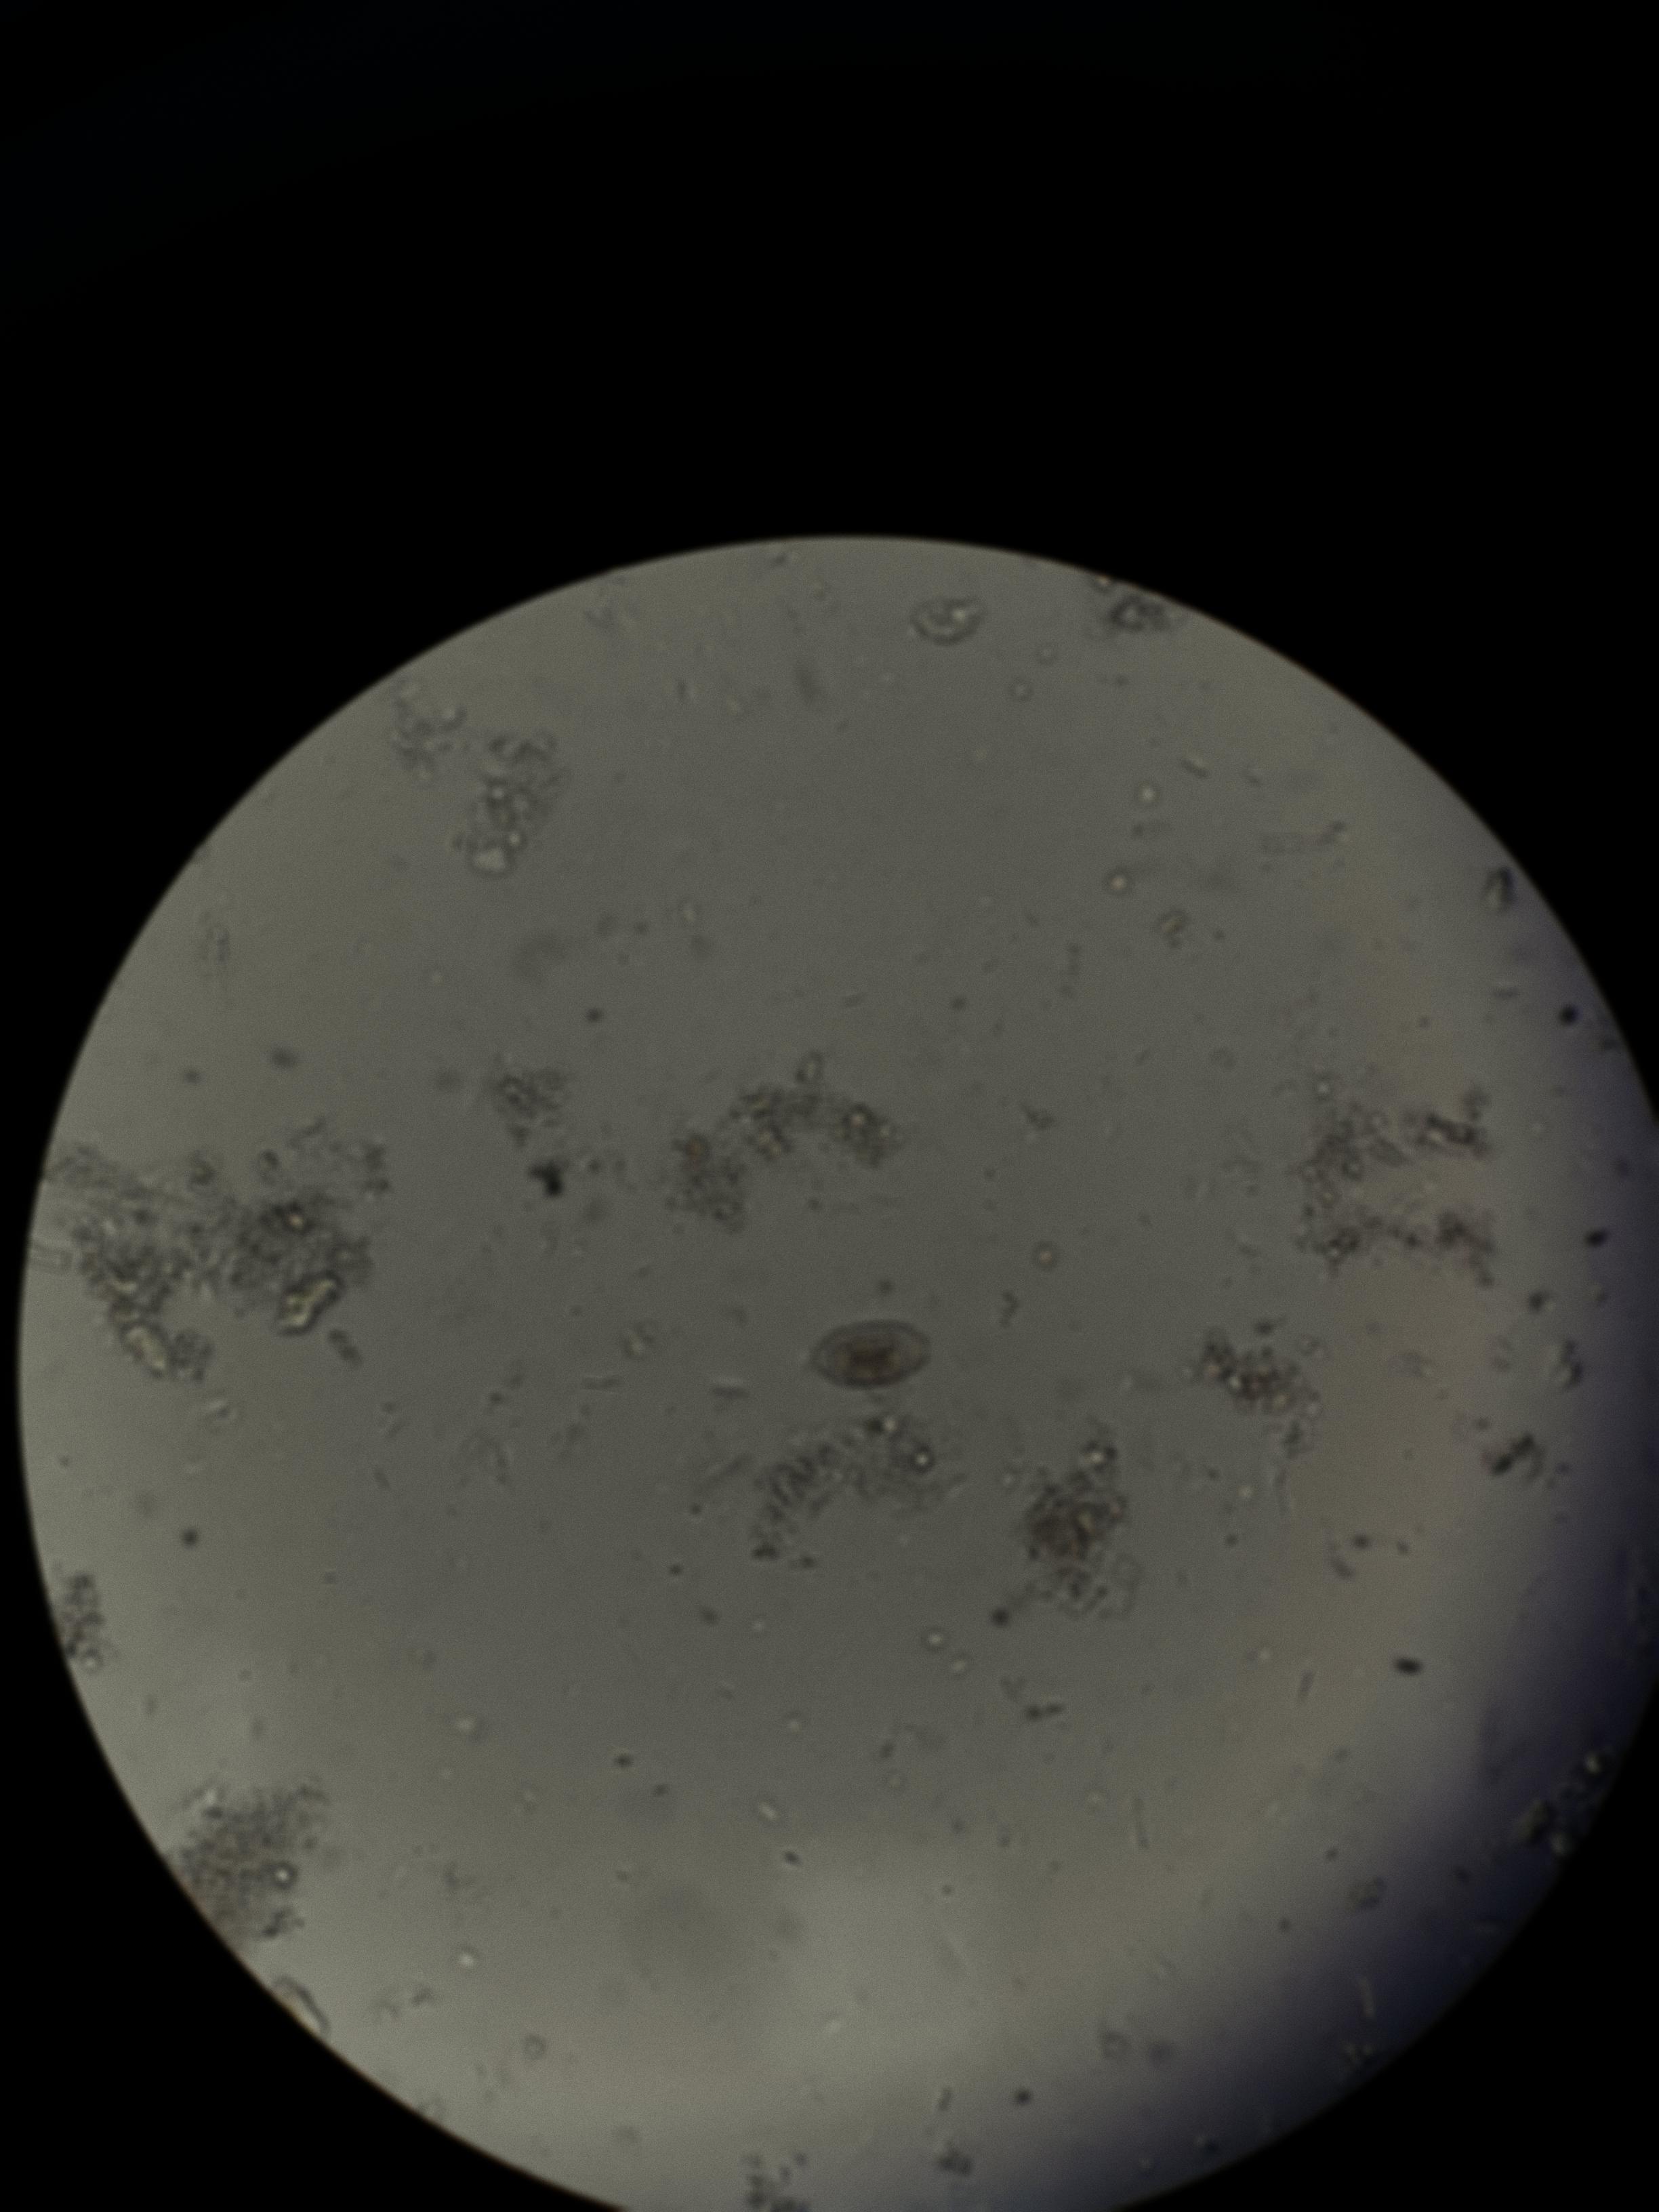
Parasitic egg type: Capillaria philippinensis